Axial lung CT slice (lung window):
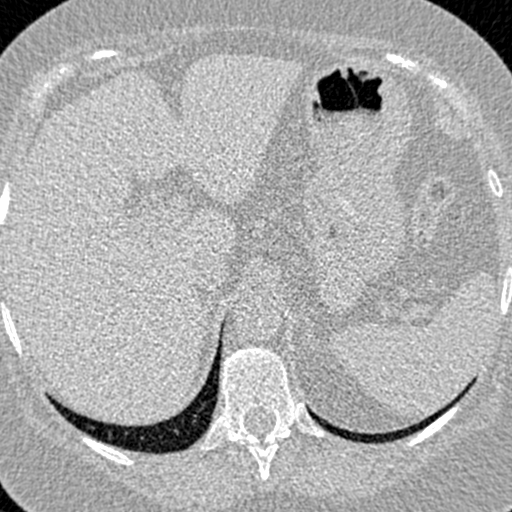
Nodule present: no